Aerial crown-view tile of a tropical tree (Barro Colorado Island, Panama), acquired 20250512:
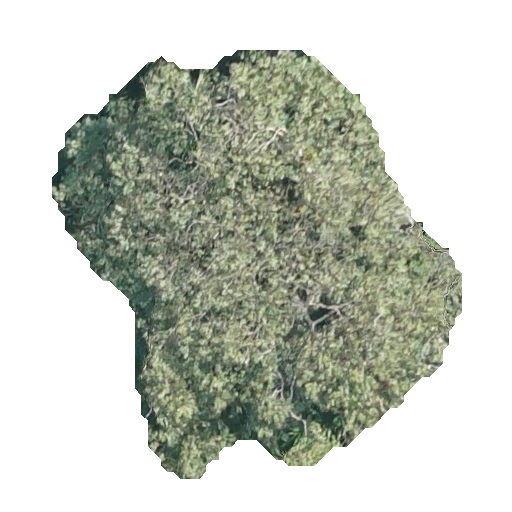
Species: Luehea seemannii
GBIF accepted scientific name: Luehea seemannii
Crown area: 171.849 m²